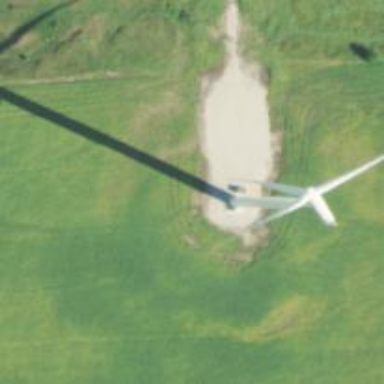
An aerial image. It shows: Wind turbine generator harnessing power from the wind.